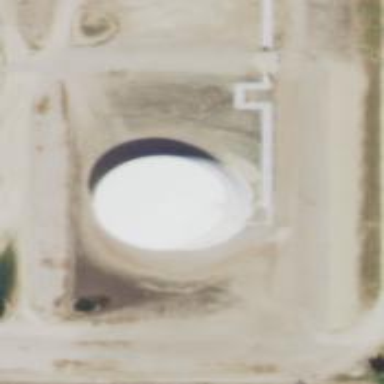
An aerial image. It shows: Silo.